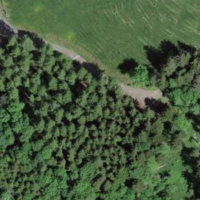
EUNIS habitat code: 44
Species observed at this site:
Veronica chamaedrys